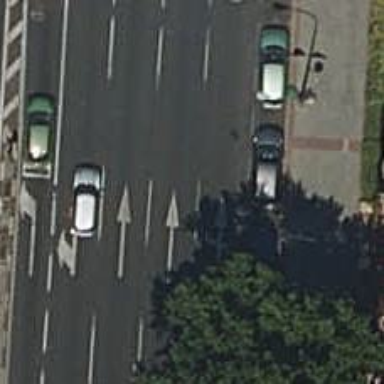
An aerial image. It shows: Primary highway with shared lane for cyclists.